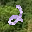
Label: 2